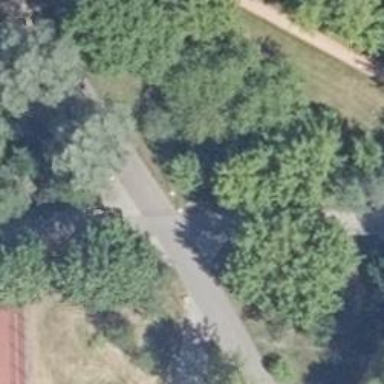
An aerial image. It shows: Asphalt footway.